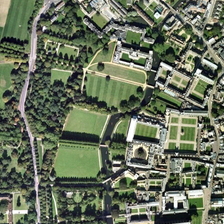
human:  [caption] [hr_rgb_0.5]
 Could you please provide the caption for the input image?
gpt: dark green trees surround the big school,in front of the square .

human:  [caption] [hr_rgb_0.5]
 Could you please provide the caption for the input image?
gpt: some buildings and many green trees are in a school .

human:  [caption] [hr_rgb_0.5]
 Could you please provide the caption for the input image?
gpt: northwest of the school to a large forest, the south has several wetlands and teaching buildings .

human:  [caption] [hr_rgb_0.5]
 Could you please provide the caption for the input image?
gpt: some buildings and many green trees are in a school .

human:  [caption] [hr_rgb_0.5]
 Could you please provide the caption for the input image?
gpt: dark green trees surround the big school,in front of the square .